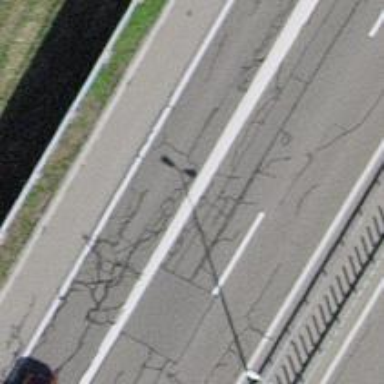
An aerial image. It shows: Asphalt motorway link.